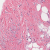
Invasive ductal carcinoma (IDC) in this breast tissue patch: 1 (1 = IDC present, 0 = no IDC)